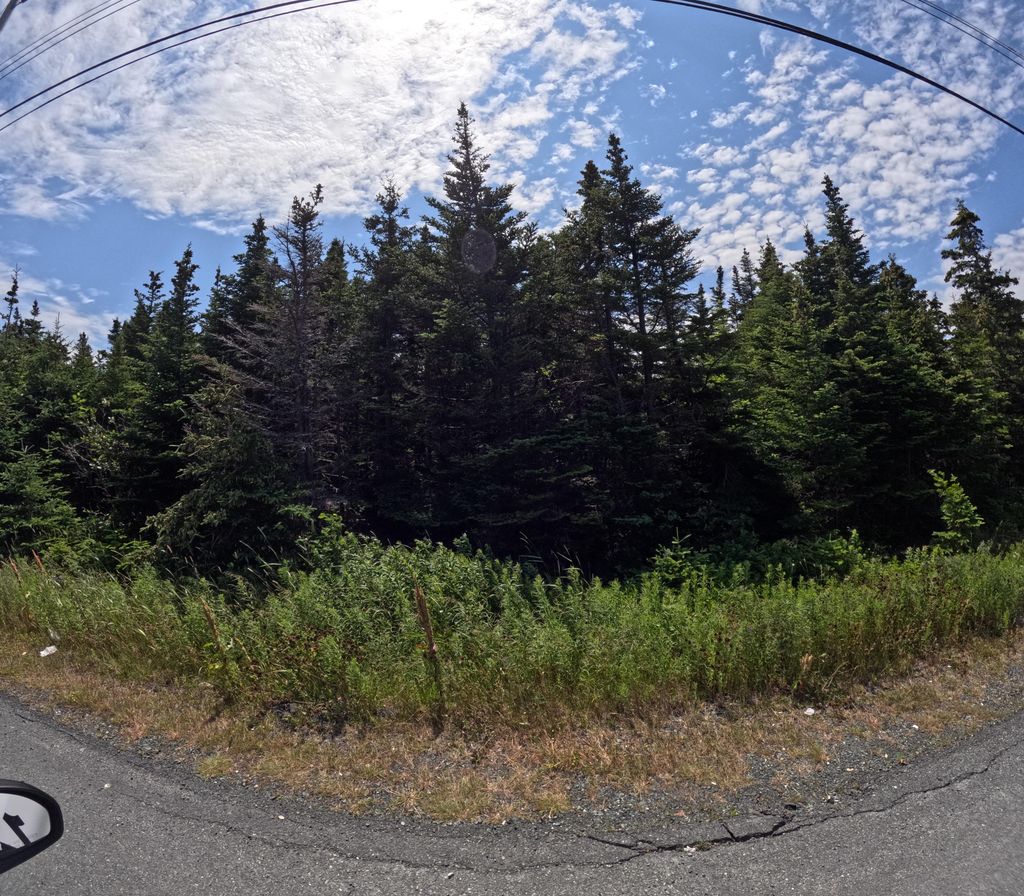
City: st_johns